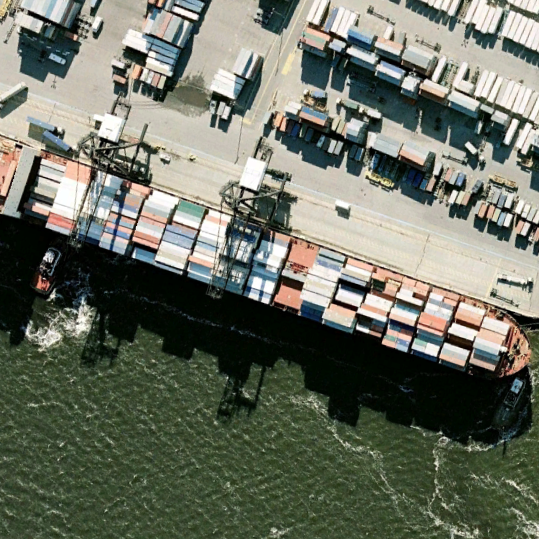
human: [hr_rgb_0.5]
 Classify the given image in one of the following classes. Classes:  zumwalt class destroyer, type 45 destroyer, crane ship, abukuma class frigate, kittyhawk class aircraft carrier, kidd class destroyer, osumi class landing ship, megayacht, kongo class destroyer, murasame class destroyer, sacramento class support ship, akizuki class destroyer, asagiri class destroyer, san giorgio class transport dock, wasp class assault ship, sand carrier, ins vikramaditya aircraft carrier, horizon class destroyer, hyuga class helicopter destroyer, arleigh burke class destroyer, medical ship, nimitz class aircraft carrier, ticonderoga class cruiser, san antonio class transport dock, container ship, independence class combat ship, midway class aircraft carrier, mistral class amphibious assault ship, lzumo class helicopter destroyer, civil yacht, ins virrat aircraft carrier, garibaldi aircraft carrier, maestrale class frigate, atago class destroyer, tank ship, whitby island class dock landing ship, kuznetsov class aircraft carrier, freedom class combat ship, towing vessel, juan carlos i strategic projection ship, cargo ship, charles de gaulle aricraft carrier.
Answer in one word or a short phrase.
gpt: Container ship